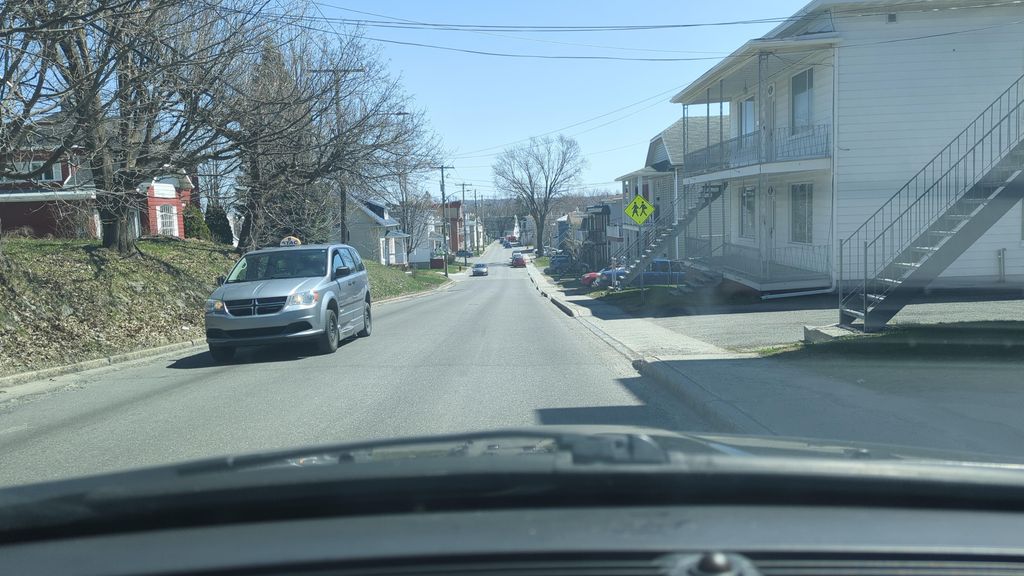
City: quebec_city